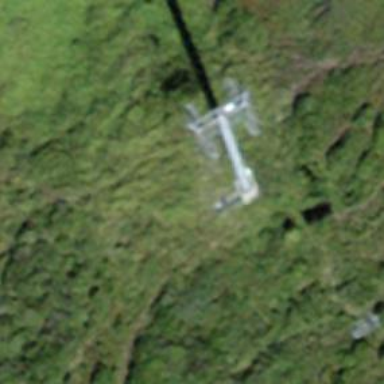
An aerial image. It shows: Pylon for aerialway.